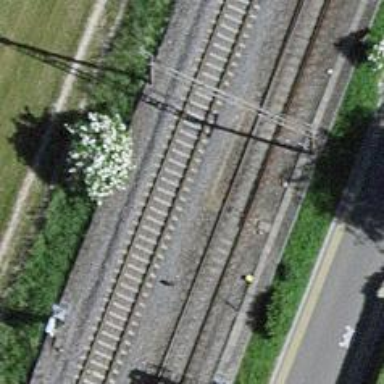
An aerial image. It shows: Railway switch.